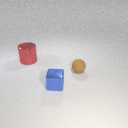
small brown rubber sphere to the right of large red metal cylinder